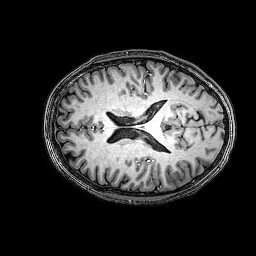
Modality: T1w
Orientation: axial
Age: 27
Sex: male
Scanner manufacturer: philips
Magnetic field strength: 3 T
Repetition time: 0.009 s
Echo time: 0.00351 s